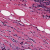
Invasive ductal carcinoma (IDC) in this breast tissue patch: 0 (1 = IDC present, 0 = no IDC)